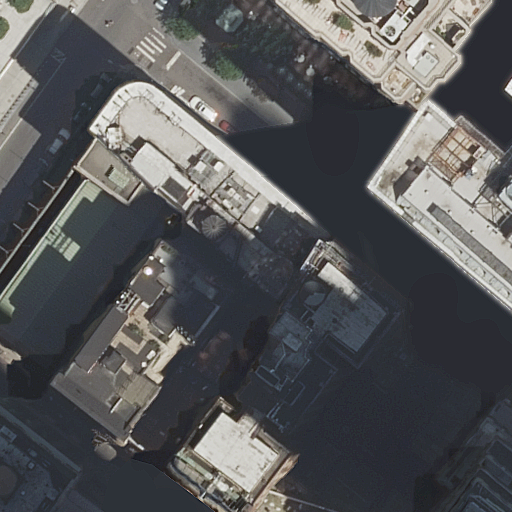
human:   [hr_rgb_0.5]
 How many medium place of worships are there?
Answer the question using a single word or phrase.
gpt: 0

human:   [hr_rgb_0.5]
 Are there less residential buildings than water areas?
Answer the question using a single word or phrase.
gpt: no

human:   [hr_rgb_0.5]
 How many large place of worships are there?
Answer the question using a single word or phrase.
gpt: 0

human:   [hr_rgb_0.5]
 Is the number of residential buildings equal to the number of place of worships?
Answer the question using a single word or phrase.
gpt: no

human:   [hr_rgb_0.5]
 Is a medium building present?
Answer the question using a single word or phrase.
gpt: yes

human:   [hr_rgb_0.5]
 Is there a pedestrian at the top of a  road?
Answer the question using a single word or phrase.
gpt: yes

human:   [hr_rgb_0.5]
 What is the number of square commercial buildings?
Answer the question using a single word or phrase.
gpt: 0

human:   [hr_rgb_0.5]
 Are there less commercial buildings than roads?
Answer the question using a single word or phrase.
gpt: yes

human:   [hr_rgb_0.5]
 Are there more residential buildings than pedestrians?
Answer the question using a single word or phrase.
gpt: yes

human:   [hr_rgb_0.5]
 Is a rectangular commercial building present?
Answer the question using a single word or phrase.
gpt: no

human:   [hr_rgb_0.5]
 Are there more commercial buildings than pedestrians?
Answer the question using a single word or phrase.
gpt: no

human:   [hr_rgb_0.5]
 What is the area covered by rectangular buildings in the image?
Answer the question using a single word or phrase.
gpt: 857m2

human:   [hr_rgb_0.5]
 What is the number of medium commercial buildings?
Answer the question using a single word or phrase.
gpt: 0

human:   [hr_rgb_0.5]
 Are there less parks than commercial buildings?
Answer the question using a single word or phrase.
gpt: no

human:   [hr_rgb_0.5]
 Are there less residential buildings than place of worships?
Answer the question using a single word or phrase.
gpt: no

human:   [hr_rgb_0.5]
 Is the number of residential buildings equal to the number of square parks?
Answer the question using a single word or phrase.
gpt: no

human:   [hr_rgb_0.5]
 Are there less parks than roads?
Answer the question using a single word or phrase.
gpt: yes

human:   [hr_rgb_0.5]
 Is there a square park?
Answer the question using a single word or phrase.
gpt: no

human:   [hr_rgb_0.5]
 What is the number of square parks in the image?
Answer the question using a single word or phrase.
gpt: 0

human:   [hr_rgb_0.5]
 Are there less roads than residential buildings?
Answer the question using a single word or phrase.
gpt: yes

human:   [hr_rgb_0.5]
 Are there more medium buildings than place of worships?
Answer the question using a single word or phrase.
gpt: yes

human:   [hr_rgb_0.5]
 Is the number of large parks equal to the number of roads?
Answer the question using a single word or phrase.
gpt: no

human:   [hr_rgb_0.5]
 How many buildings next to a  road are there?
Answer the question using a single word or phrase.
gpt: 12

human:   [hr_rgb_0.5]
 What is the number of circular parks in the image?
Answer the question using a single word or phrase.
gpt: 0

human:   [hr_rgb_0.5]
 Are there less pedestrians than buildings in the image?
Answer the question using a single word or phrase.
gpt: yes

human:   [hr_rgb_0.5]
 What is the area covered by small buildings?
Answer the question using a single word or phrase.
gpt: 163m2

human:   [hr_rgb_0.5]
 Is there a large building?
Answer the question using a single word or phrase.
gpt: yes

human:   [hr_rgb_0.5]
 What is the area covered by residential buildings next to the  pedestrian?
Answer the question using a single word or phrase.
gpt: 7635m2

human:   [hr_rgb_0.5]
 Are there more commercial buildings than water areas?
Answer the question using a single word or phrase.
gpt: no

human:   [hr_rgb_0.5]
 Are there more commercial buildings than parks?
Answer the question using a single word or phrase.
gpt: no

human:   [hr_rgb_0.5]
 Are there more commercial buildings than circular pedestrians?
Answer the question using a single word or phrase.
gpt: no

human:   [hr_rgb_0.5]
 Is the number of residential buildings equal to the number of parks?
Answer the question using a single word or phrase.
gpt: no

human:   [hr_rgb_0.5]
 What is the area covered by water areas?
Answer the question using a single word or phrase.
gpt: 0m2

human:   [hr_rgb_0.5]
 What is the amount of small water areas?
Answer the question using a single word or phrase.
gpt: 0

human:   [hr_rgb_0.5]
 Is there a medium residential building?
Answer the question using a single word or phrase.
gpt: yes

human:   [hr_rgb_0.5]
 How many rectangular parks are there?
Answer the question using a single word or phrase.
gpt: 0